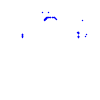
Particle: proton